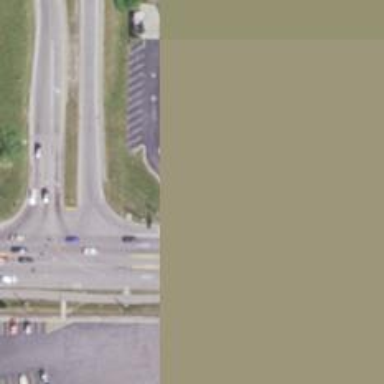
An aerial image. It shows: Service road.